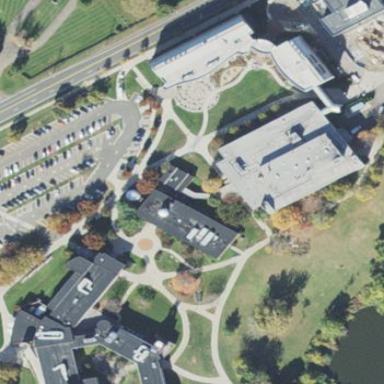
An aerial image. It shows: University building.